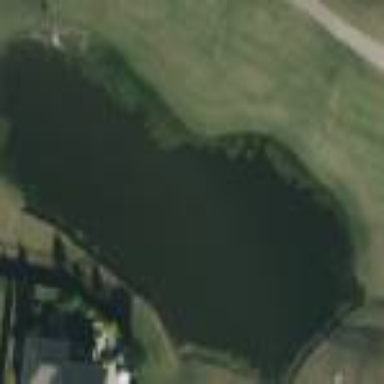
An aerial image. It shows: Water hazard in golf course. The hazard is natural water feature.